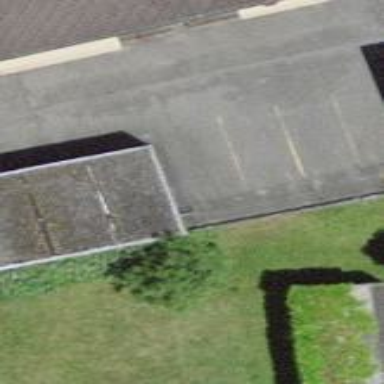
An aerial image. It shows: Garage.